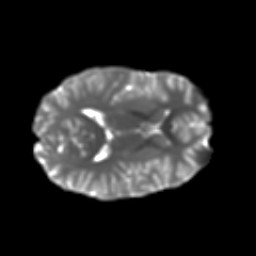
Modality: T2w
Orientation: axial
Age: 16
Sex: female
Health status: ill
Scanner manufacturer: ge
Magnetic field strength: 3 T
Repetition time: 6.752 s
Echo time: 0.079 s